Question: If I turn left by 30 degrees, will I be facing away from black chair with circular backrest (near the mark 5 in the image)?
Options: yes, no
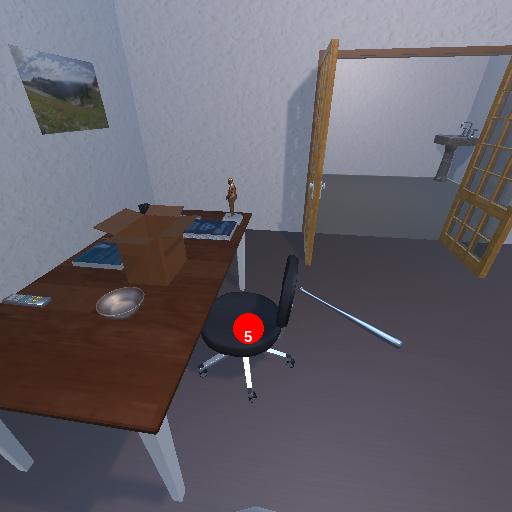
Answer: yes